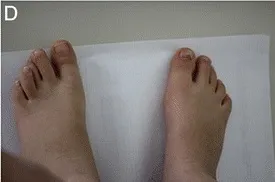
D; Short toes with clinodactily of the fourth and second left toes.
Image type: medical_photograph (skin_photograph)